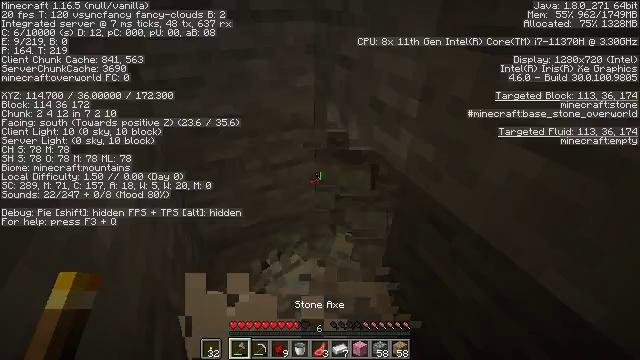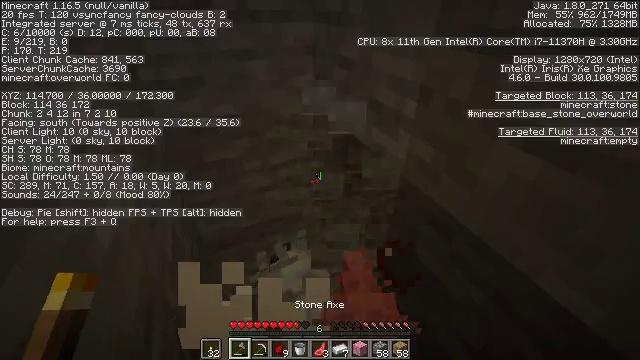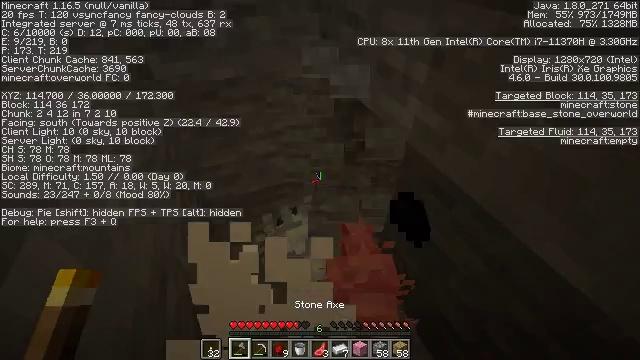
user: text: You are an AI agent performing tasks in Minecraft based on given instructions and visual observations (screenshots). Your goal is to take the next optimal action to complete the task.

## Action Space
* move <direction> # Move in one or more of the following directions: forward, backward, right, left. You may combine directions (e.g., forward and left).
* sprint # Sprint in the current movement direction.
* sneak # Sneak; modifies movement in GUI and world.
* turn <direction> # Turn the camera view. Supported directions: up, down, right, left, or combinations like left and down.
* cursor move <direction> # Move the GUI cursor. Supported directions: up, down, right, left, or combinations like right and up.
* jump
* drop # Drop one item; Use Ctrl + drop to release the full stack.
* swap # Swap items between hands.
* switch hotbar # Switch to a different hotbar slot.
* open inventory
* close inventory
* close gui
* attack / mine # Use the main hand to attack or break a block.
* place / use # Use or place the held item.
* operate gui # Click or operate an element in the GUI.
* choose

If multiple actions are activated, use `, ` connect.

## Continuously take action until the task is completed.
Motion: motion action
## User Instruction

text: Deal with the infested stone carefully.
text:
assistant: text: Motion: no_op
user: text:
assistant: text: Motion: turn left and down
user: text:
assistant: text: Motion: no_op